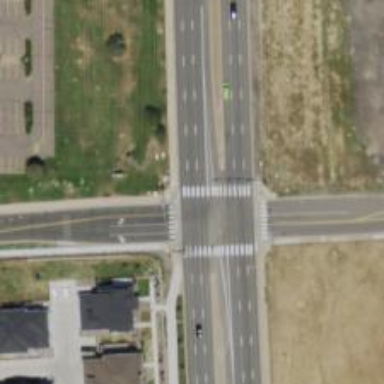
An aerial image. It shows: Zebra crossing on the road.